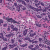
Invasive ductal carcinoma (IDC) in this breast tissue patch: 0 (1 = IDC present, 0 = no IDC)